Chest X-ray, AP view. Patient: 45 years old, sex M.
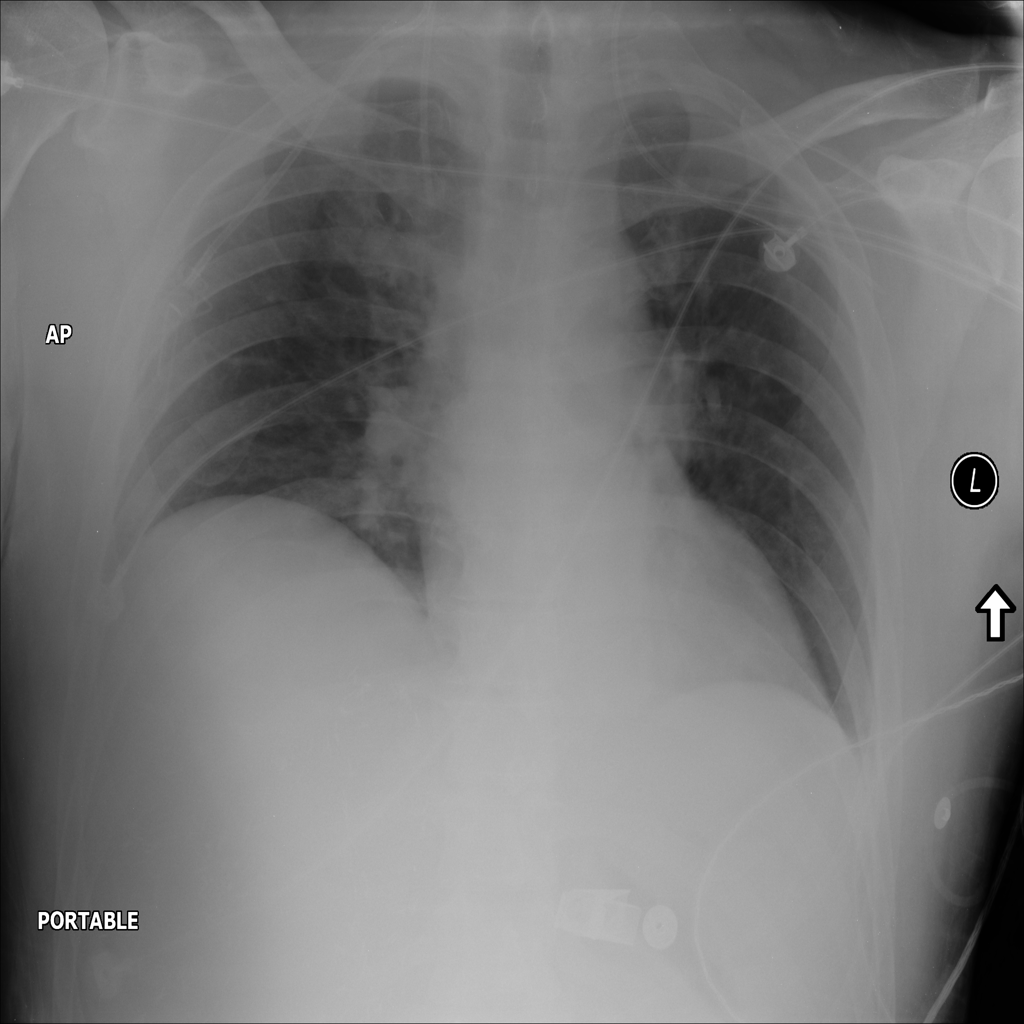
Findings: No Finding